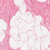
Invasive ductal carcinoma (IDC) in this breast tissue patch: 0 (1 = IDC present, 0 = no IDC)